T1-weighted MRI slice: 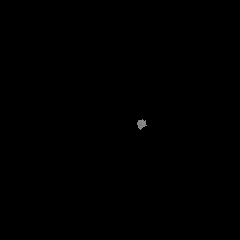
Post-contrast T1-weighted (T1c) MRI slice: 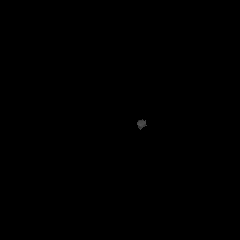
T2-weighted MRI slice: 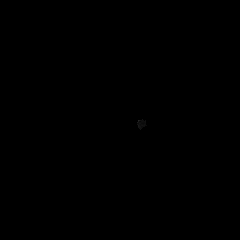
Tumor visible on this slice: no